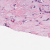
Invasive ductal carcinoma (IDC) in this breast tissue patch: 0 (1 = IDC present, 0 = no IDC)